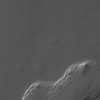
Label: not_dusty